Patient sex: M
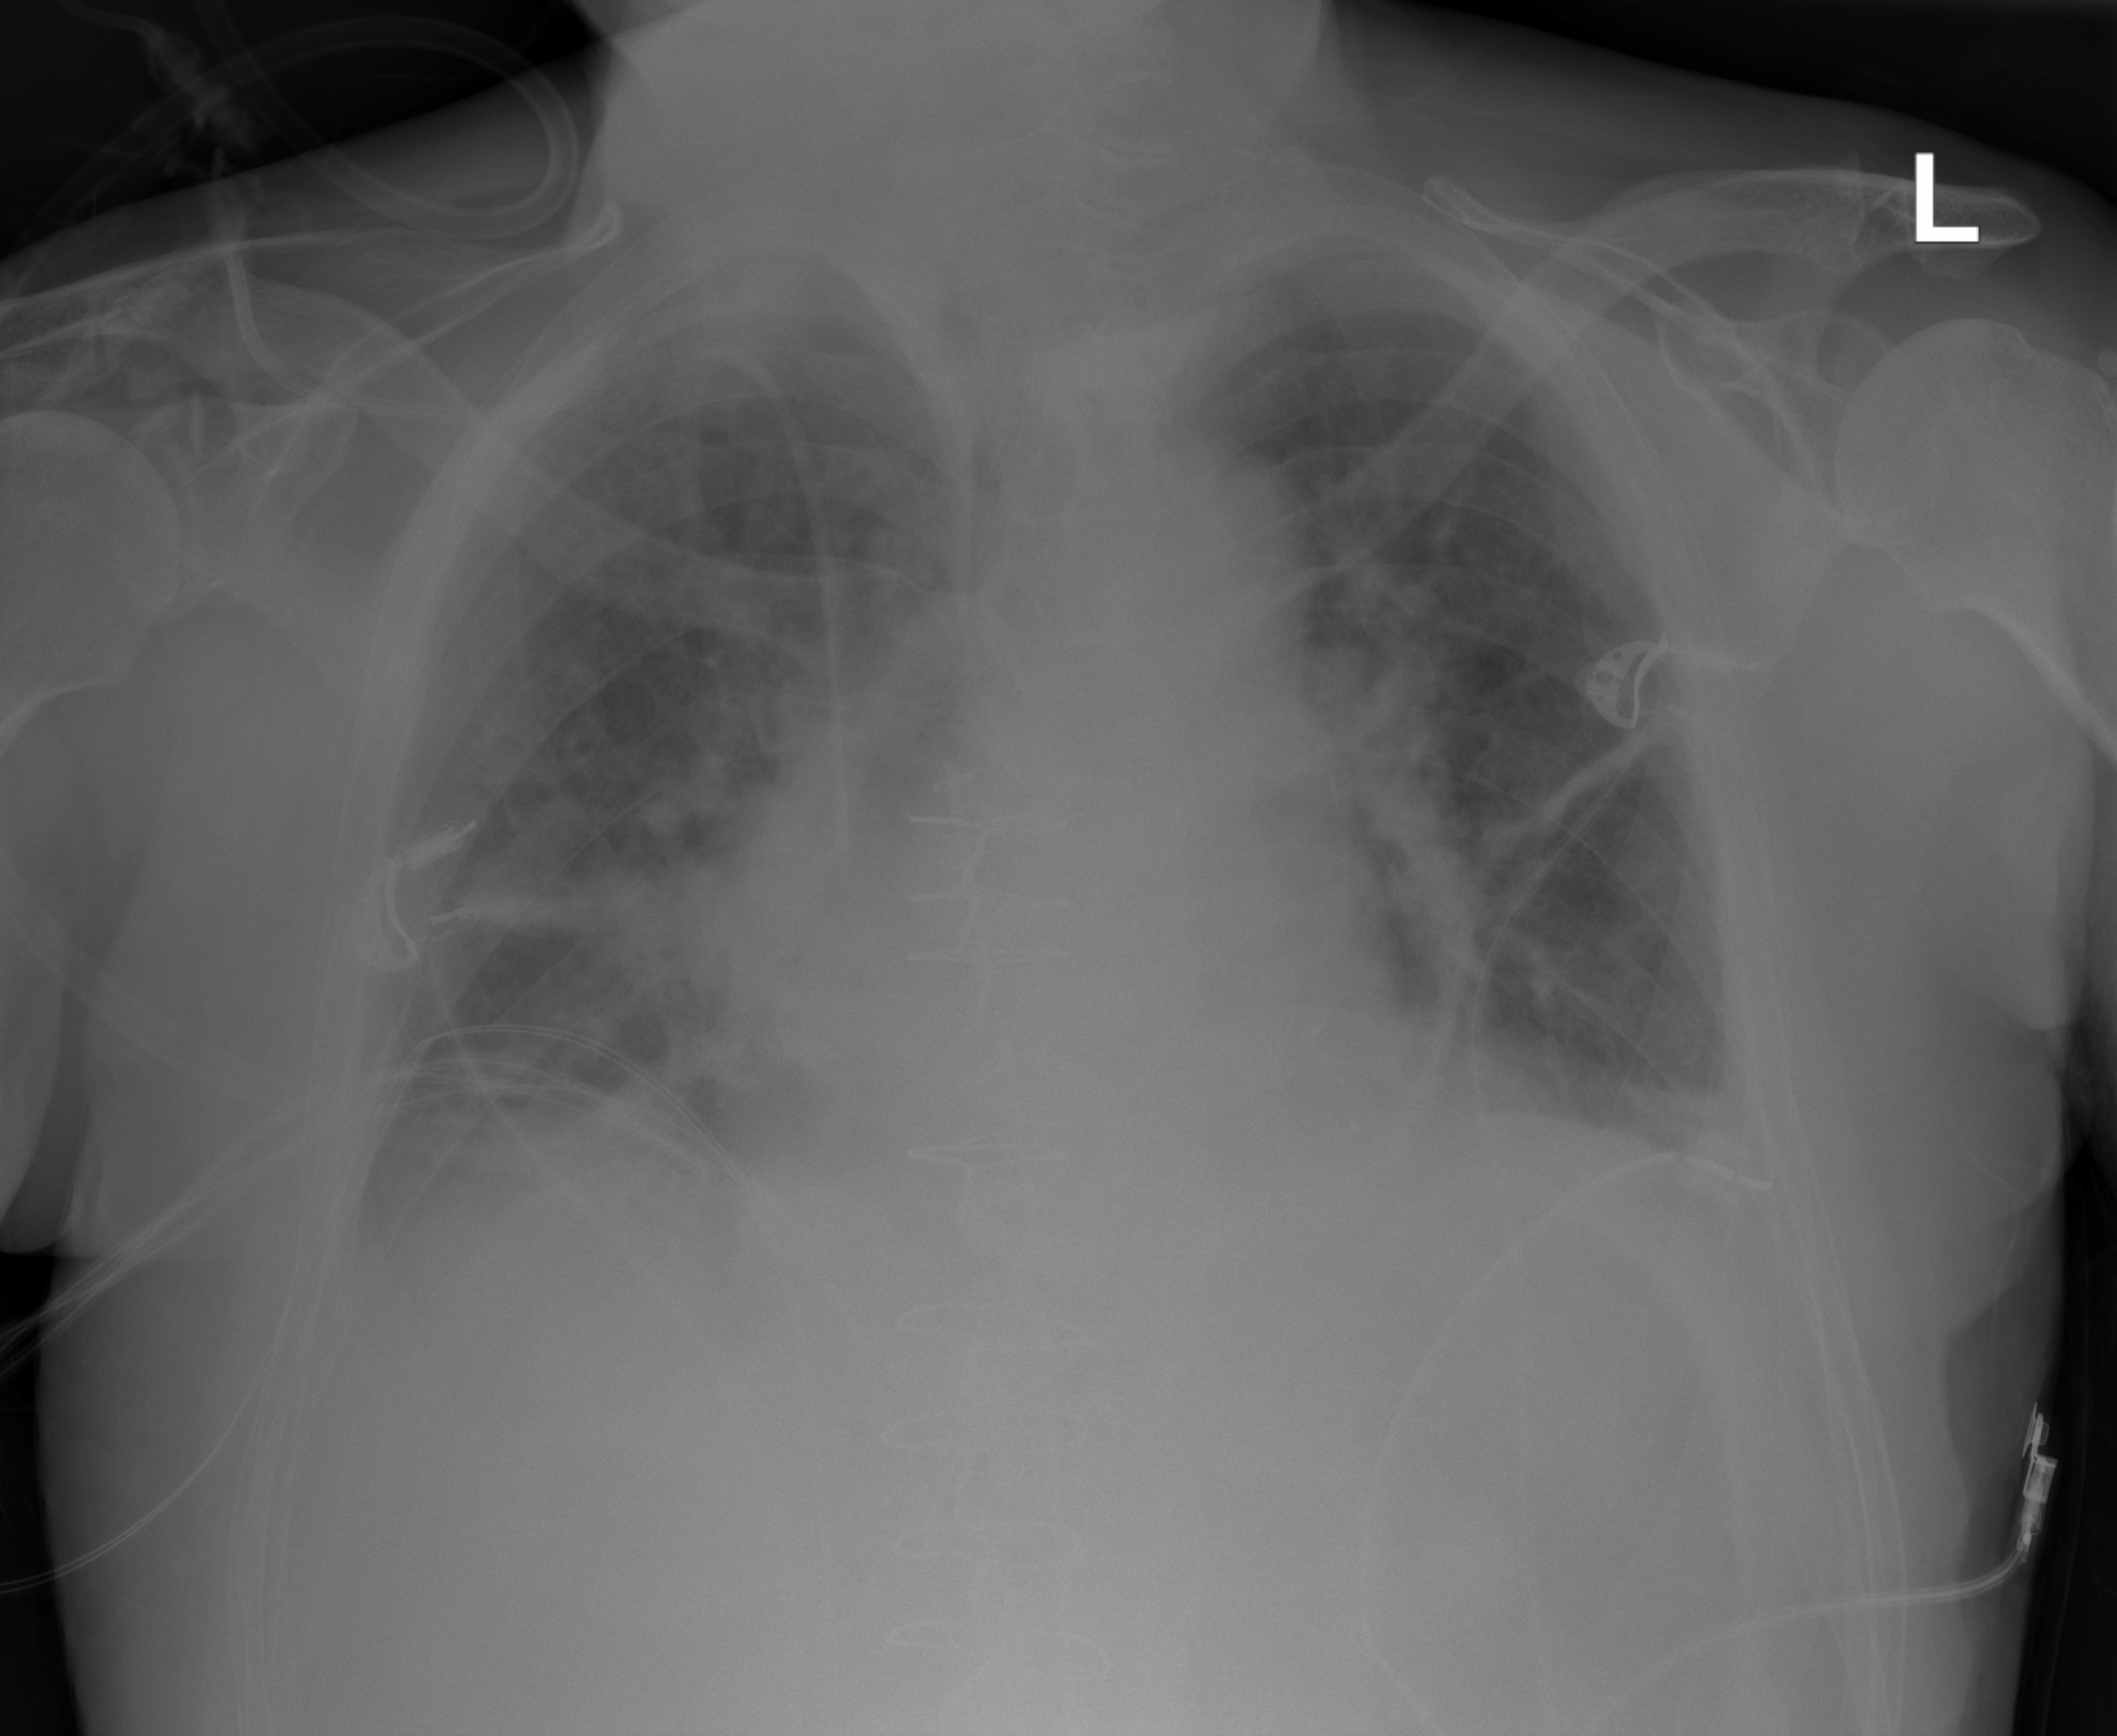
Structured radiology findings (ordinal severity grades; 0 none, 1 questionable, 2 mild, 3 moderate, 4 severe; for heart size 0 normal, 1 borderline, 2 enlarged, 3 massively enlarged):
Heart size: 2
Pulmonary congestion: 2
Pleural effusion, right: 2
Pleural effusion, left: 0
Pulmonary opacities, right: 2
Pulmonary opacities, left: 0
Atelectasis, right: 2
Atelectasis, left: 2